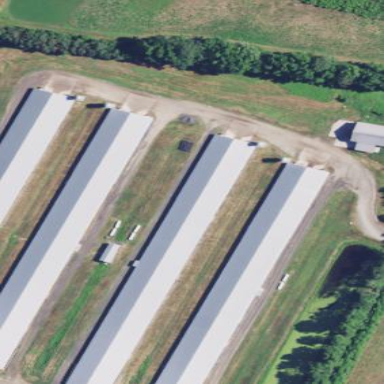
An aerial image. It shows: Farm auxiliary building.